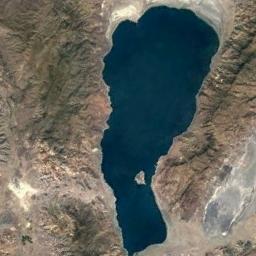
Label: lake